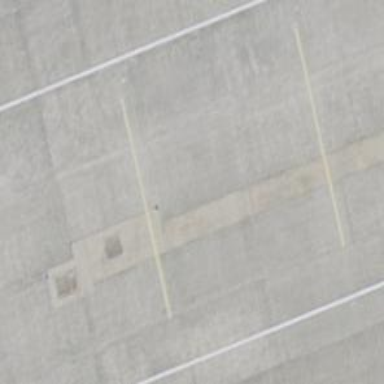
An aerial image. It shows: Airport parking position.